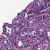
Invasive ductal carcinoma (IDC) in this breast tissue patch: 0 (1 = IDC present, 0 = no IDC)